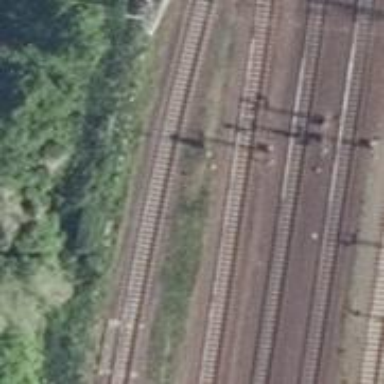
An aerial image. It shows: Railway signal.